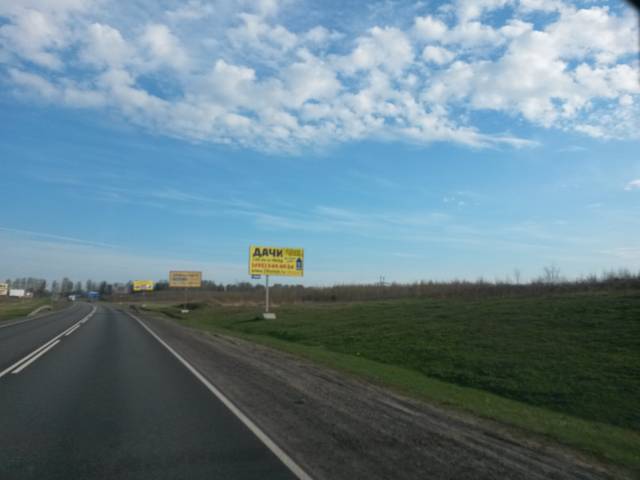
Region: Russia
Coordinates: 56.558, 38.586